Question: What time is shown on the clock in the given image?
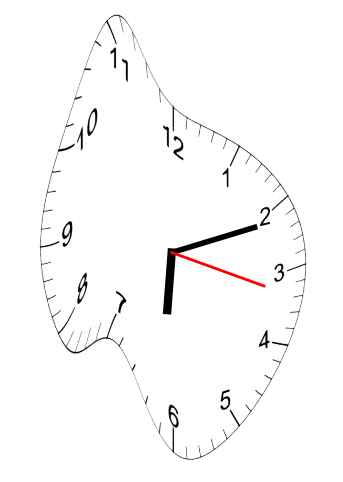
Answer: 06:11:17